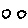
Label: circle